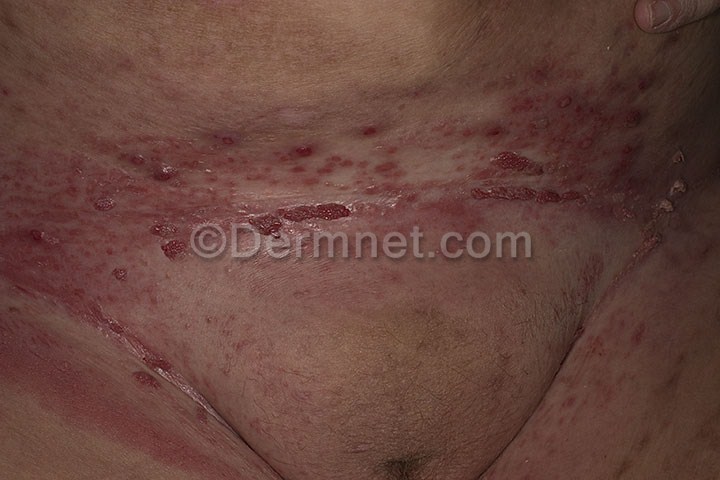
Disease: Herpes HPV and other STDs Photos